Aerial crown-view tile of a tropical tree (Barro Colorado Island, Panama), acquired 20241014:
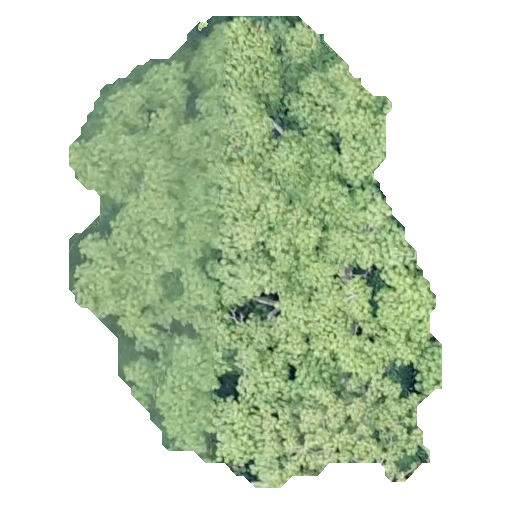
Species: Pseudobombax septenatum
GBIF accepted scientific name: Pseudobombax septenatum
Crown area: 198.794 m²